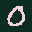
Label: 0